Field crop: maize
Growth stage: 2
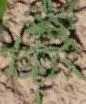
Species: atriplex